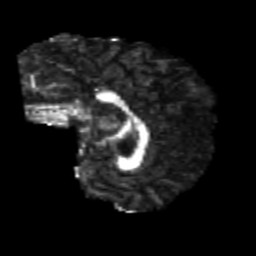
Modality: FA
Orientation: sagittal
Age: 20
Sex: male
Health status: healthy
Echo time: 0.074 s